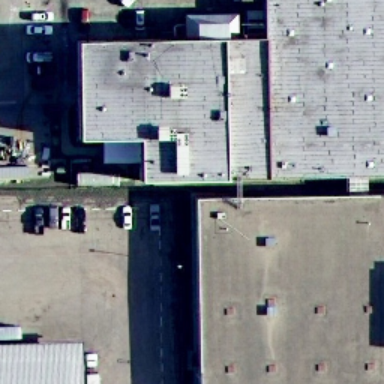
There are some roads between buildings .